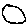
Label: moon